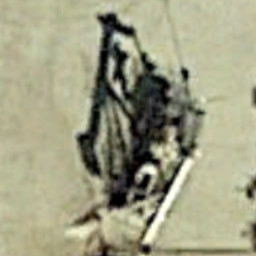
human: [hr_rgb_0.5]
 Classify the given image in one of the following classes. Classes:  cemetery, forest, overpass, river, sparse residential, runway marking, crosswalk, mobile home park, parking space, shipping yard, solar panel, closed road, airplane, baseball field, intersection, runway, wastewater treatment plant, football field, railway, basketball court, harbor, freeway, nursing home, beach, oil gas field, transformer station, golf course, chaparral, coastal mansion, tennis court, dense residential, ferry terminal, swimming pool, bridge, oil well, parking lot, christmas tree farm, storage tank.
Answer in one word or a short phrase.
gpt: oil well